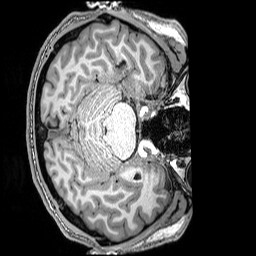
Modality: T1w
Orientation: axial
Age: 24
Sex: male
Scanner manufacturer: siemens
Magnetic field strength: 3 T
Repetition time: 2.5 s
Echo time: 0.00343 s